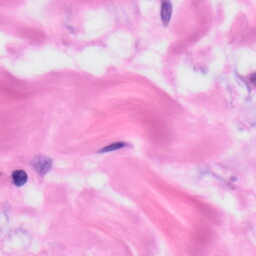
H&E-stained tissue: Skin